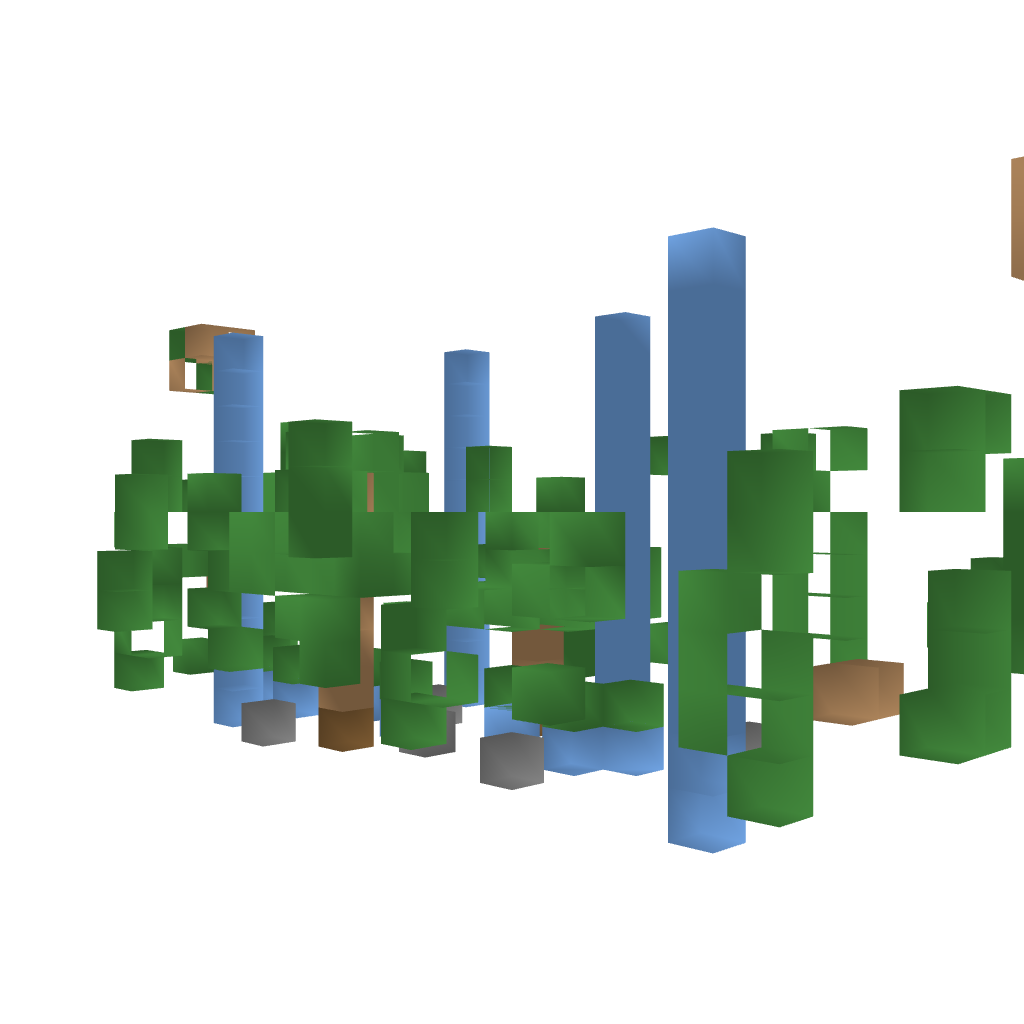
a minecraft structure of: temple of nature bad low quality